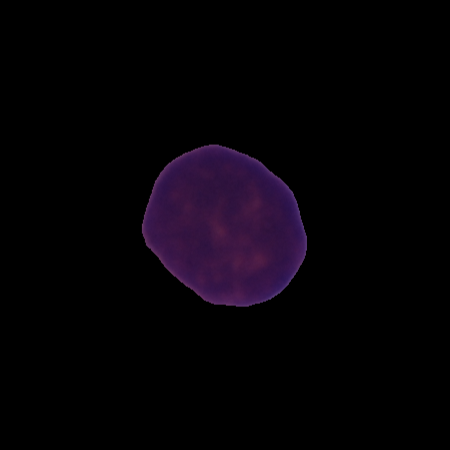
Label: cancer